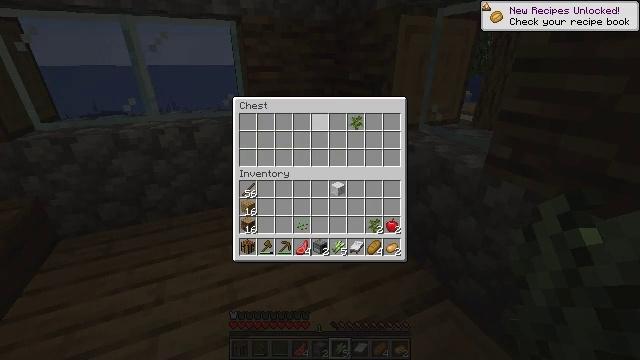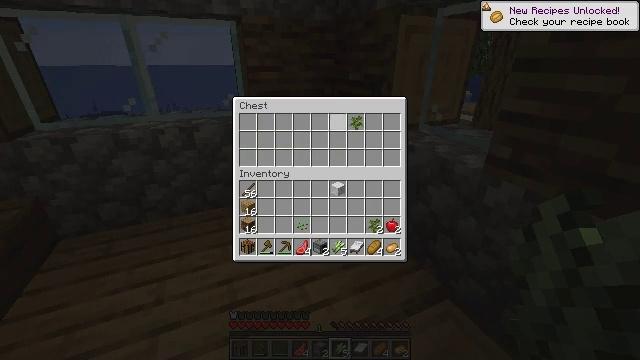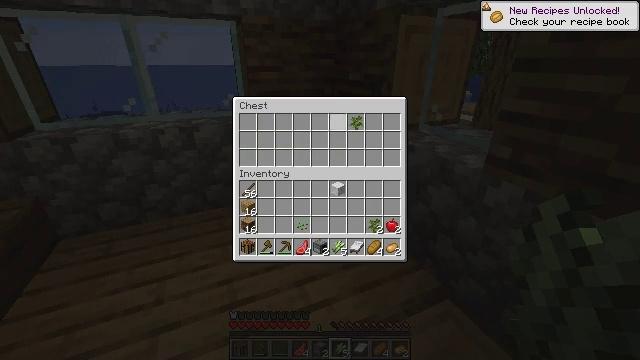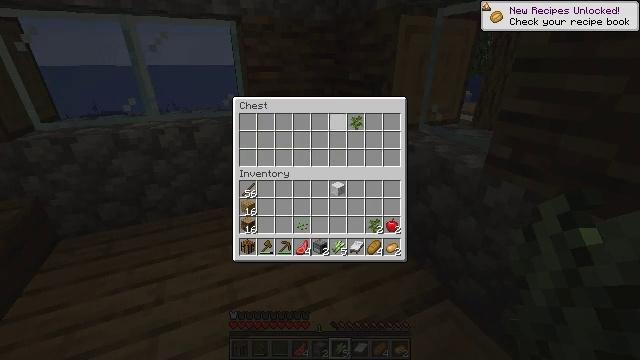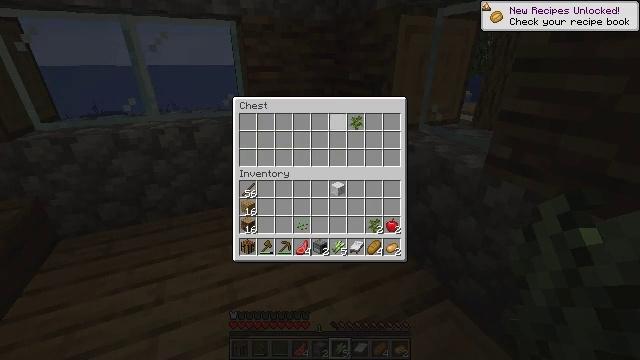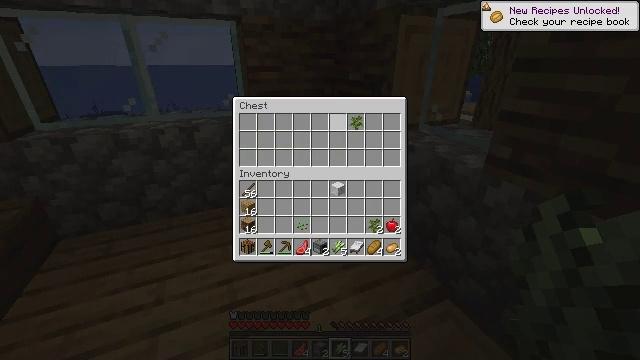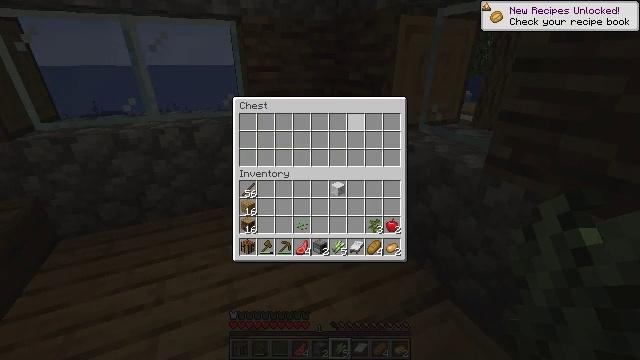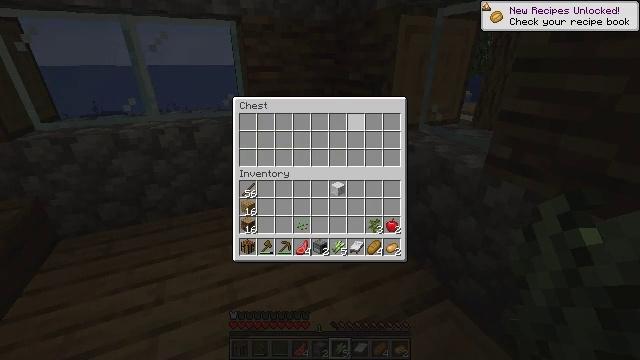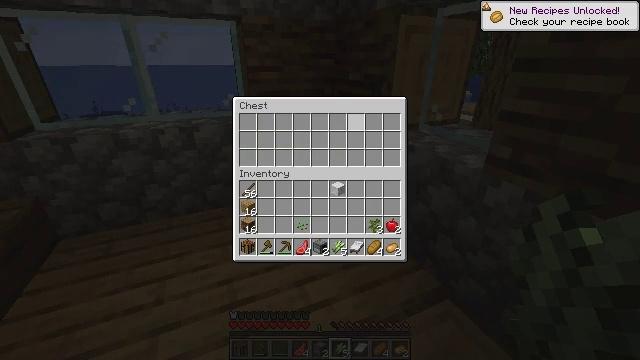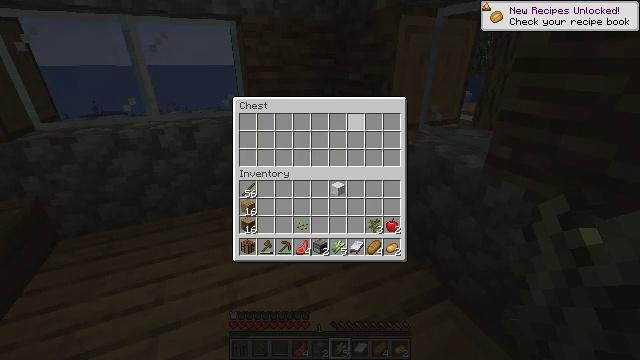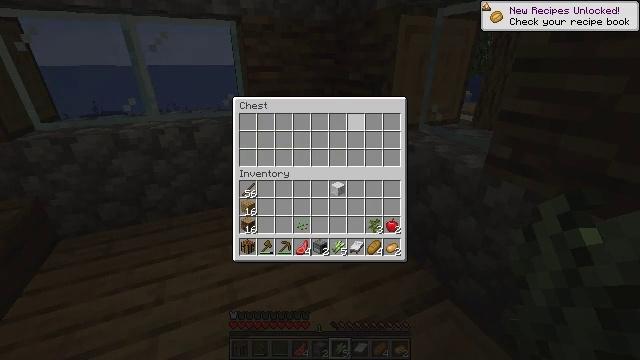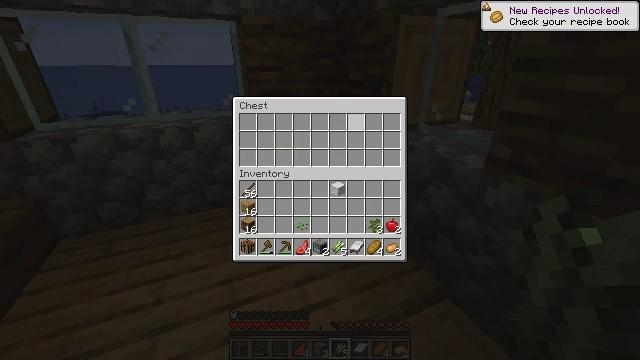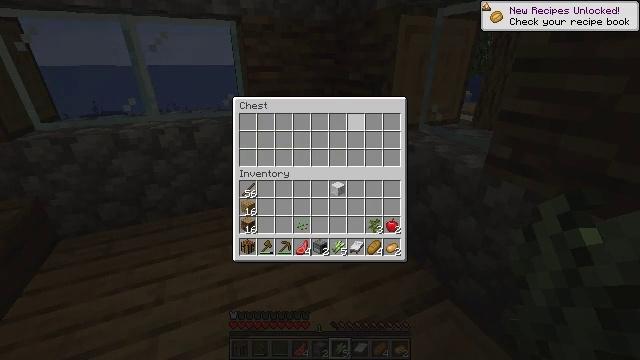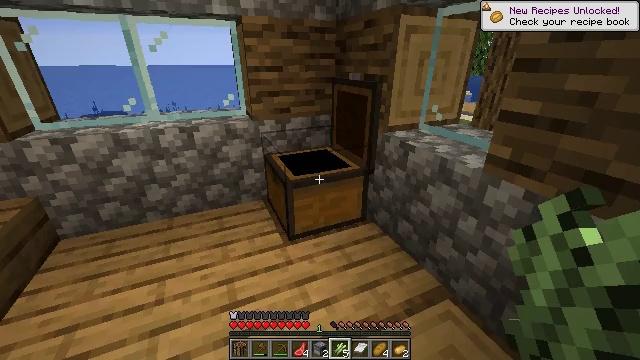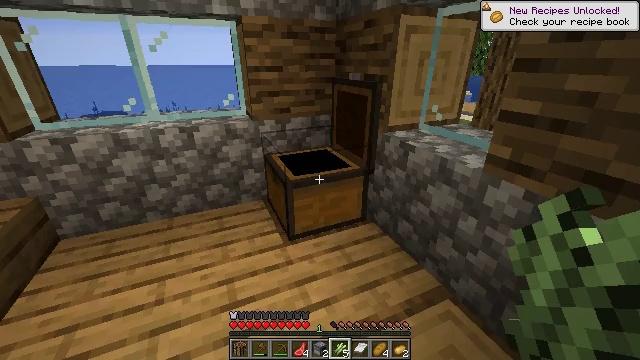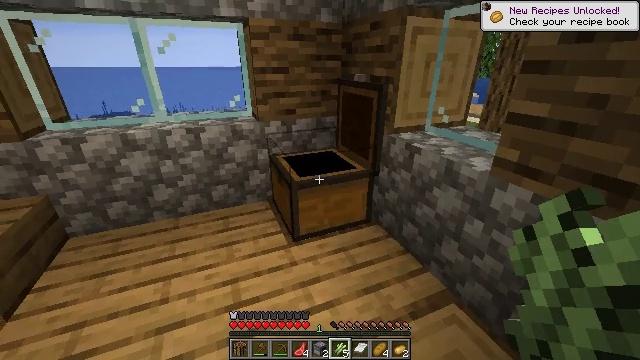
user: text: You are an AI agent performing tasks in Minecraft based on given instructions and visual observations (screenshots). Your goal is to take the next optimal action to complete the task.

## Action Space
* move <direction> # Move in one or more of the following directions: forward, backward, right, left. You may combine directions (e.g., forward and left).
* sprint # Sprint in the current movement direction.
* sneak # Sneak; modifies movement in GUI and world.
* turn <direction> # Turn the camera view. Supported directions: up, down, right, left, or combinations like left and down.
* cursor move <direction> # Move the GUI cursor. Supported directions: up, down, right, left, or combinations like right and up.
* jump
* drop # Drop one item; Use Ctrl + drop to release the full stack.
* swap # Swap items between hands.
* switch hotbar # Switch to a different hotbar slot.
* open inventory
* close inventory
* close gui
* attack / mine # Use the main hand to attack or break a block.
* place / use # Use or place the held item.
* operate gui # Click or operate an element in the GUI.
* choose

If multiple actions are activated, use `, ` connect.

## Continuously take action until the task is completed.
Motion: motion action
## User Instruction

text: Mine a chest to move it.
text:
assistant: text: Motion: sneak, cursor move right
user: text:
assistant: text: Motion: sneak, operate gui
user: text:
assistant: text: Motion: sneak, operate gui
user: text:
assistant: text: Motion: sneak, operate gui
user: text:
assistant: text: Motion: sneak
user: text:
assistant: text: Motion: sneak, operate gui
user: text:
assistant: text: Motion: sneak, operate gui
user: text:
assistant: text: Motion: sneak, operate gui
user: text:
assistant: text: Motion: sneak
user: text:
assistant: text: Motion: sneak
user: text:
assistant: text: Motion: sneak
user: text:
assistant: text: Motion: sneak
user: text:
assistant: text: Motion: sneak
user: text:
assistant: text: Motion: close gui
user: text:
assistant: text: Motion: turn left, open inventory
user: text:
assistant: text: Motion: turn left
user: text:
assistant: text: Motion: turn left and up
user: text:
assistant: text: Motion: turn left
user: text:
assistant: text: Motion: turn left
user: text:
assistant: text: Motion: turn left and up
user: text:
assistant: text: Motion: no_op
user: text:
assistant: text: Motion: no_op
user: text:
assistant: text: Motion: no_op
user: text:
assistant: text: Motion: no_op
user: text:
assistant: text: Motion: turn right and down
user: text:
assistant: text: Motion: turn right and down
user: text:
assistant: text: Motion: turn right and down
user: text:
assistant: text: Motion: turn right
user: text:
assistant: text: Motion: turn right
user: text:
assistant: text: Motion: turn right